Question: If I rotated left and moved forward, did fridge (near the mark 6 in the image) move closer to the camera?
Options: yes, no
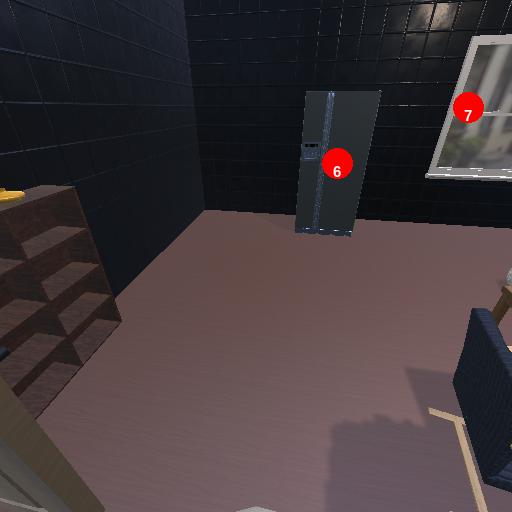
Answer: yes